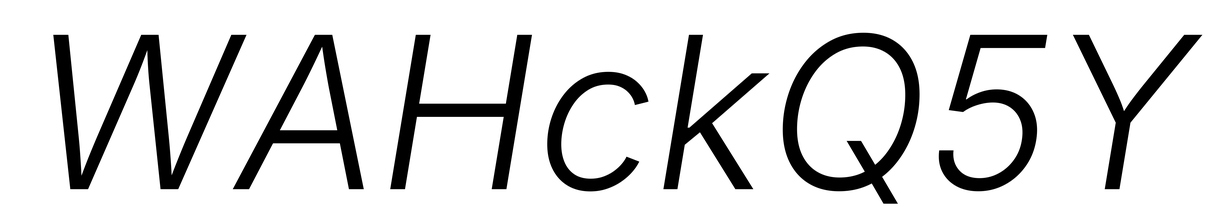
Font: Inter-Italic_Light_Italic